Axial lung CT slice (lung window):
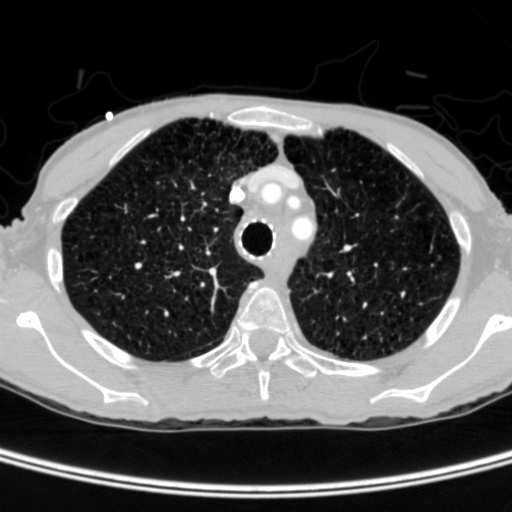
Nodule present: no